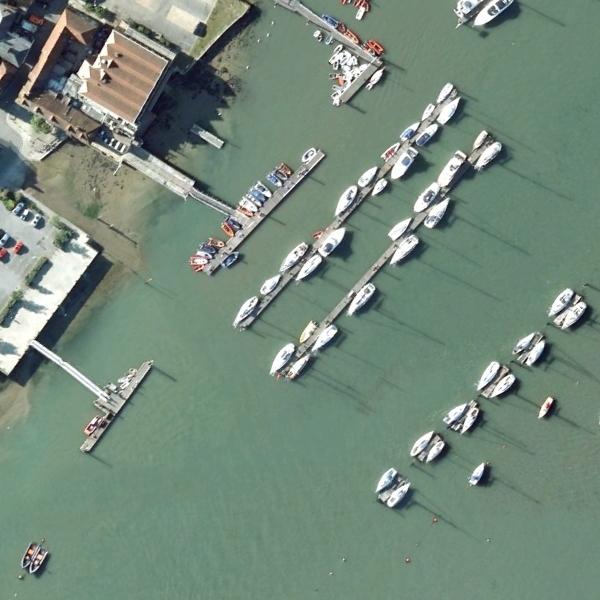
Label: Port